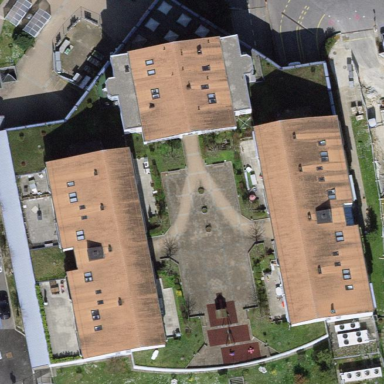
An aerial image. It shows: Commercial building.